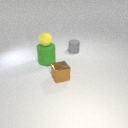
large green rubber cylinder to the left of small brown metal cube